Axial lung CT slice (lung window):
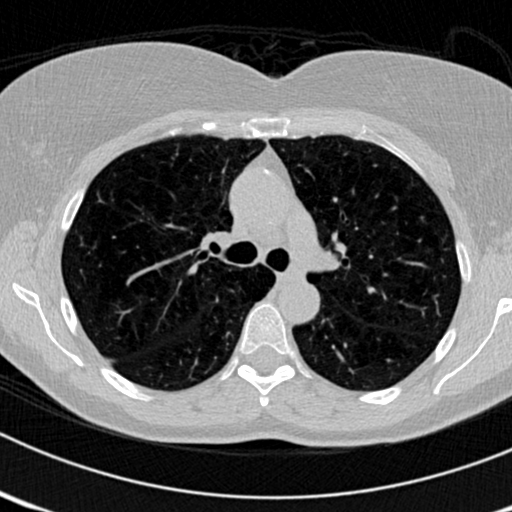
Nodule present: no